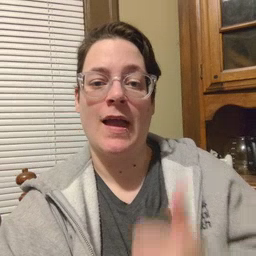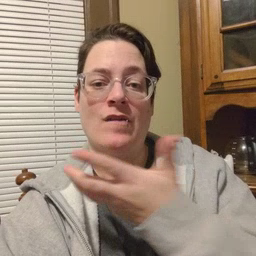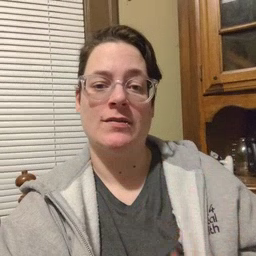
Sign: every